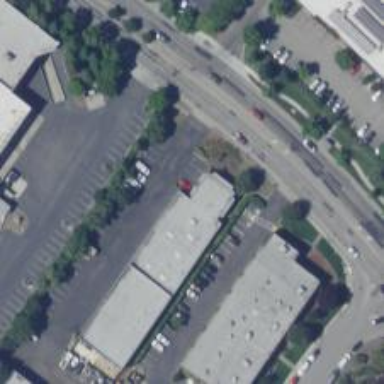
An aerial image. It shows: Building.